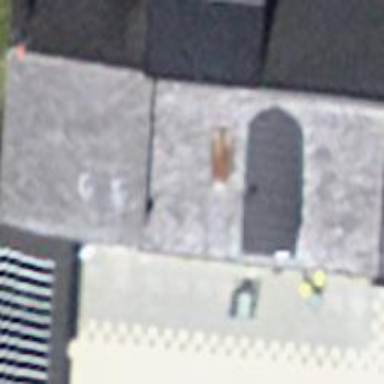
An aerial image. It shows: Restaurant in building.